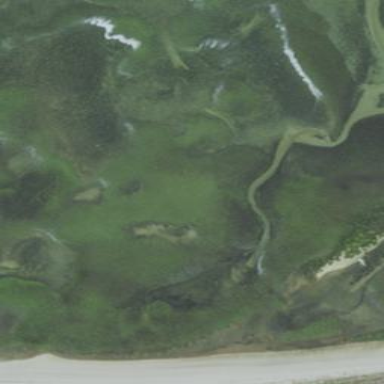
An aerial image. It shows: Saltmarsh wetland.